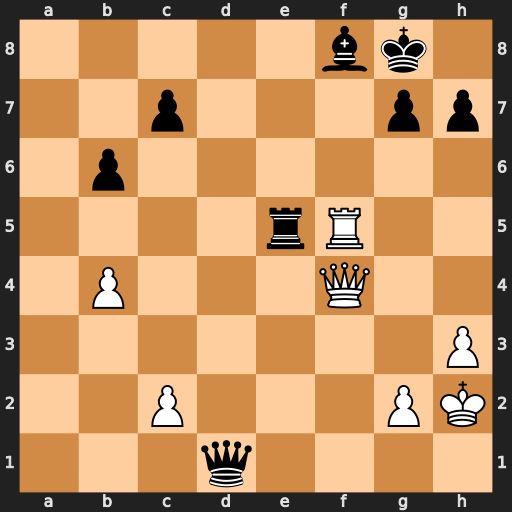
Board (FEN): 5bk1/2p3pp/1p6/4rR2/1P3Q2/7P/2P3PK/3q4
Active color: w
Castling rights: -
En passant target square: -
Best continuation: Rxf8#